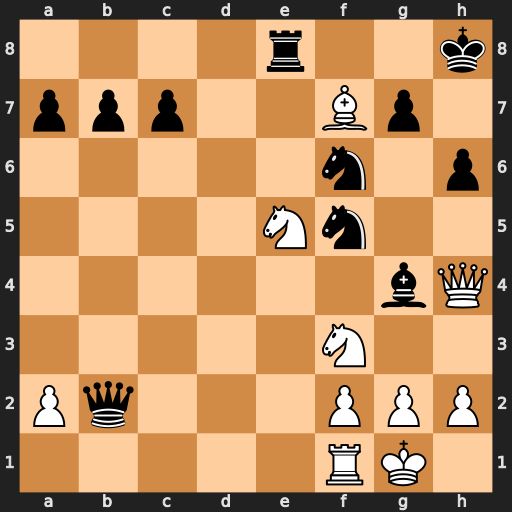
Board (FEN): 4r2k/ppp2Bp1/5n1p/4Nn2/6bQ/5N2/Pq3PPP/5RK1
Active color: w
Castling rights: -
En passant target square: -
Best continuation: Ng6+ Kh7 Ng5#